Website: apple
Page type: billing-address
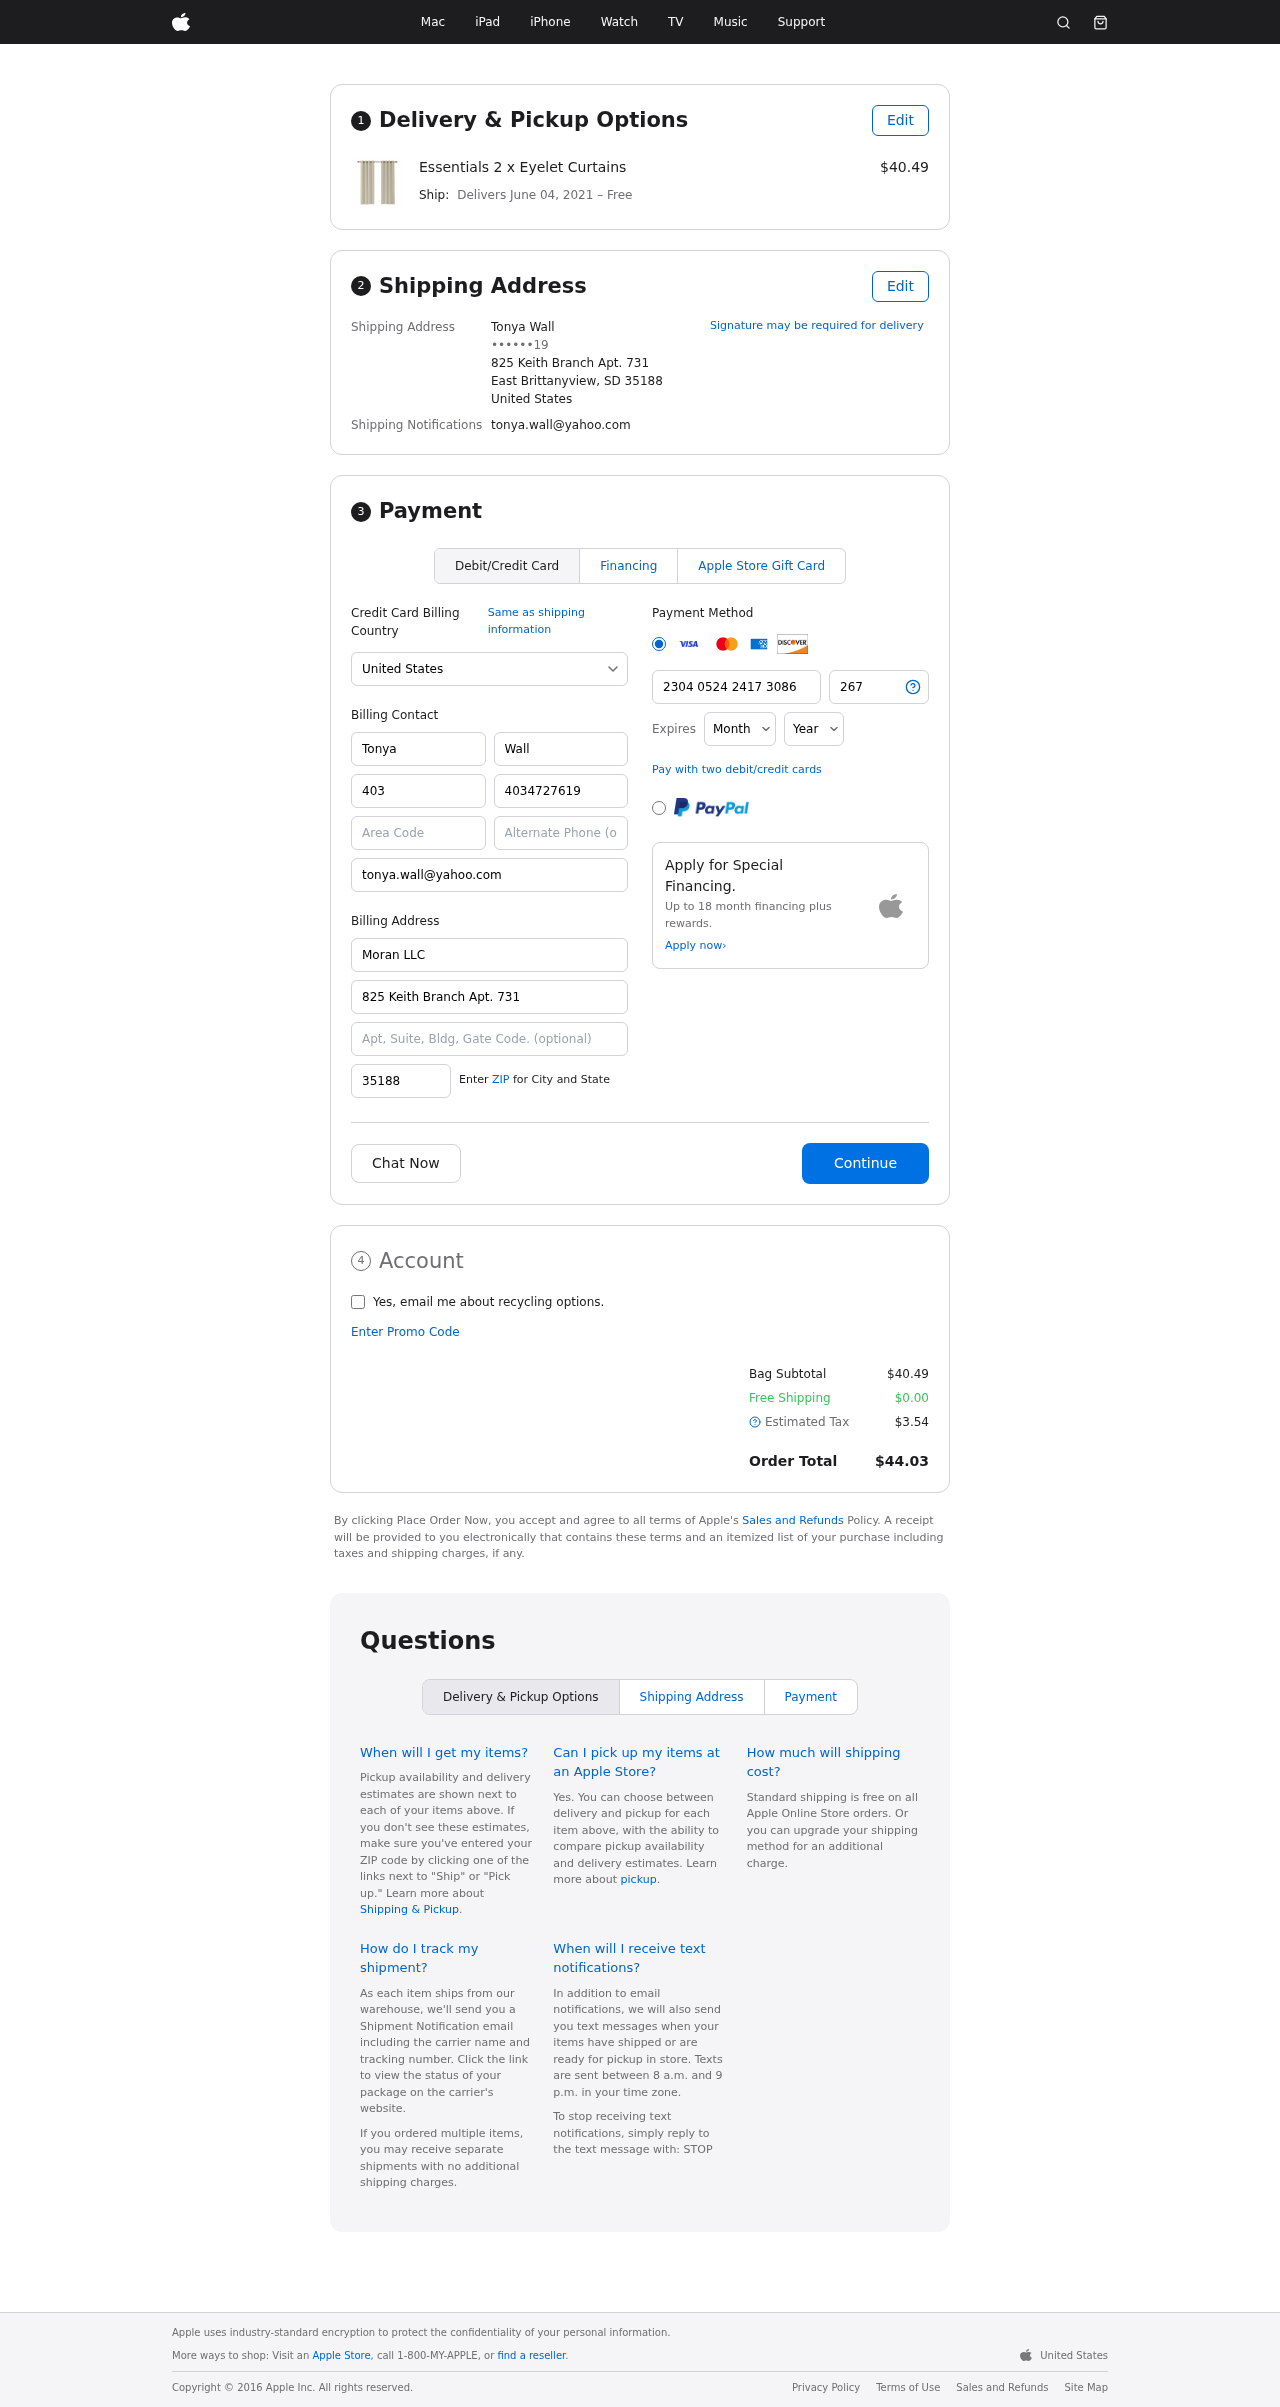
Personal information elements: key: PII_CARD_CVV
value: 267
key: PII_CARD_EXPIRY_MONTH
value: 03
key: PII_CARD_EXPIRY_YEAR
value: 28
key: PII_CARD_NUMBER
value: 2304 0524 2417 3086
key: PII_CITY_STATE_ZIP
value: East Brittanyview, SD 35188
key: PII_COUNTRY
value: United States
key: PII_EMAIL
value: tonya.wall@yahoo.com
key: PII_FULLNAME
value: Tonya Wall
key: PII_STREET
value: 825 Keith Branch Apt. 731
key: PII_PHONE_MASKED
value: ••••••19
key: PII_BILLING_FIRSTNAME
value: Tonya
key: PII_BILLING_LASTNAME
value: Wall
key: PII_BILLING_PHONE_AREA
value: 403
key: PII_BILLING_PHONE
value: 4034727619
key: PII_BILLING_EMAIL
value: tonya.wall@yahoo.com
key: PII_BILLING_COMPANY
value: Moran LLC
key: PII_BILLING_STREET
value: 825 Keith Branch Apt. 731
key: PII_BILLING_POSTCODE
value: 35188
Product elements: key: PRODUCT1_NAME
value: Essentials 2 x Eyelet Curtains
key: PRODUCT1_PRICE
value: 40.49
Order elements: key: ORDER_DELIVERY_DATE
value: June 04, 2021
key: ORDER_SUBTOTAL
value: $40.49
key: ORDER_SHIPPING_COST
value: $0.00
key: ORDER_TAX
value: $3.54
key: ORDER_TOTAL
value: $44.03